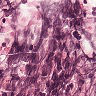
Metastatic tissue present: no